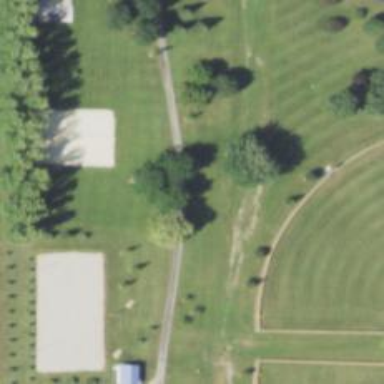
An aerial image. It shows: Disc golf hole.